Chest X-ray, PA view. Patient: 62 years old, sex M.
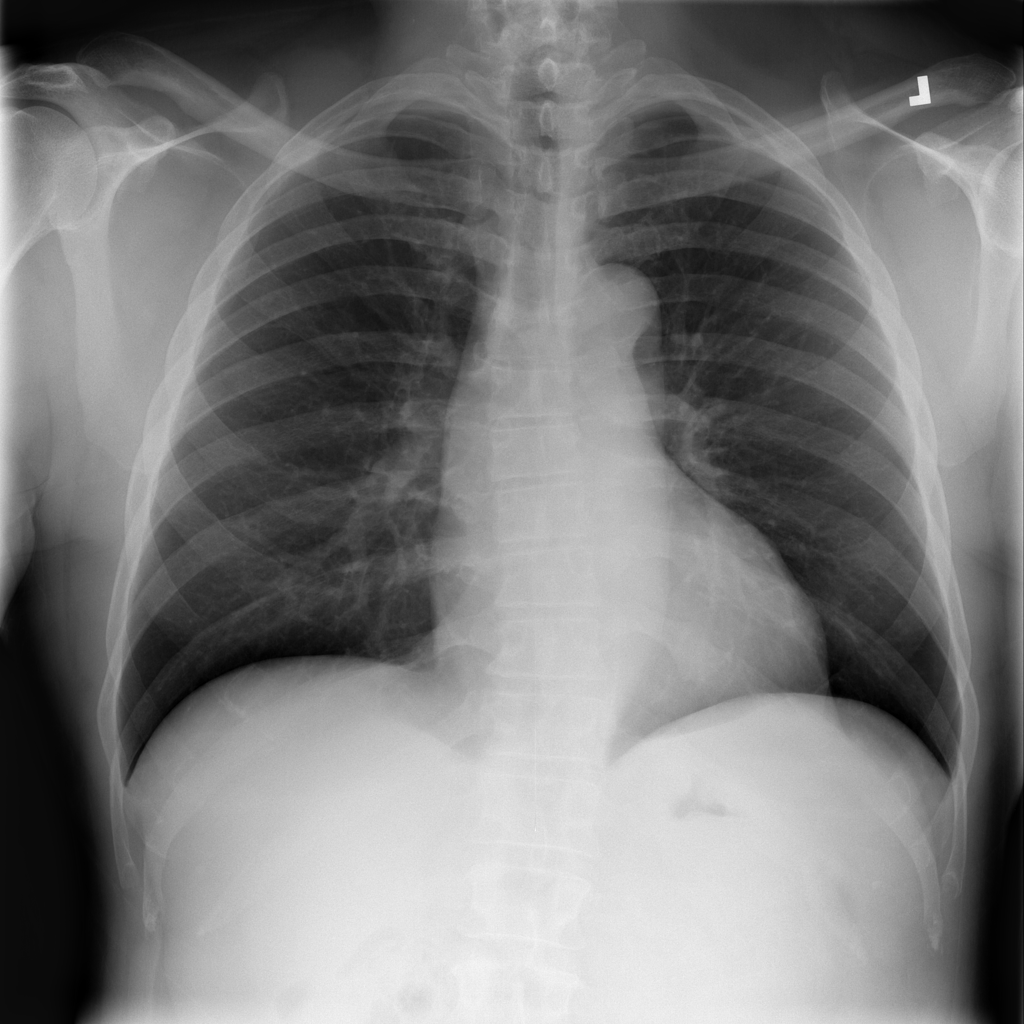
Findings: No Finding